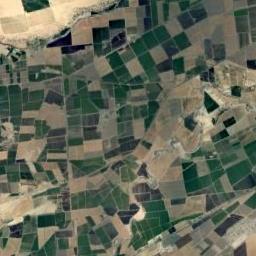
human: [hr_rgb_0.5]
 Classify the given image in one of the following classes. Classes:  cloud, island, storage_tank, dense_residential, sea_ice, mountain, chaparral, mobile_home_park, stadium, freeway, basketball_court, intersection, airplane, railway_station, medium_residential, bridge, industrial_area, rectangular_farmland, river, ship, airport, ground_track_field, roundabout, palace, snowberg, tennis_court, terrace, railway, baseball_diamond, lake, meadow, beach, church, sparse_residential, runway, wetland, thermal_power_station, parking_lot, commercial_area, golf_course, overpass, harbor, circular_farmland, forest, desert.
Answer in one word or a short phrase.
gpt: rectangular_farmland